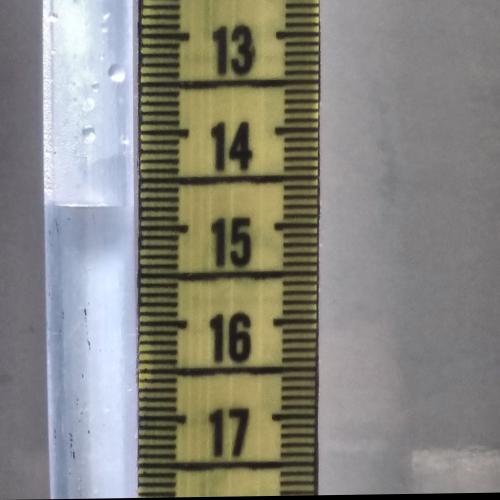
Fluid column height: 14.8 cm